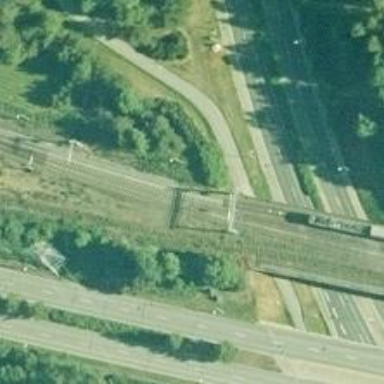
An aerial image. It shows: Railway signal.